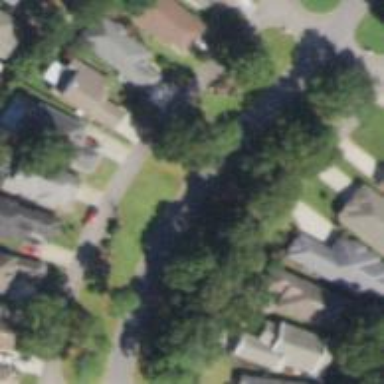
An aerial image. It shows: This residential area consists of single-family homes.